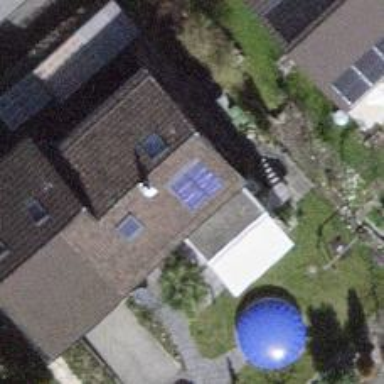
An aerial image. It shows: Solar power generator using photovoltaic panels.